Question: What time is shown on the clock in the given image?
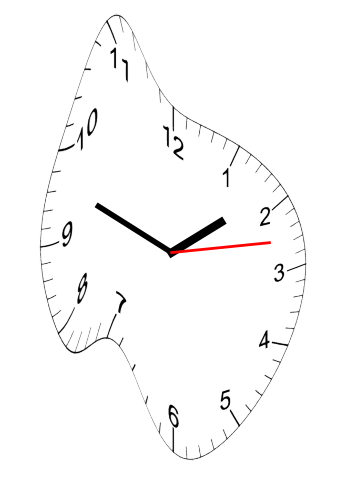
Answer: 01:48:13